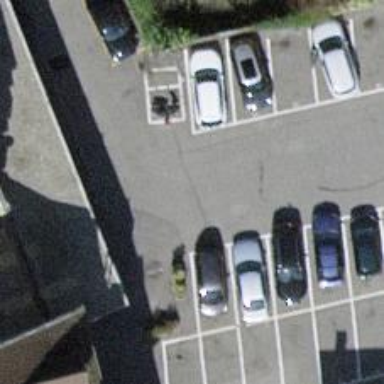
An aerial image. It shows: Concrete parking aisle designated as service road.